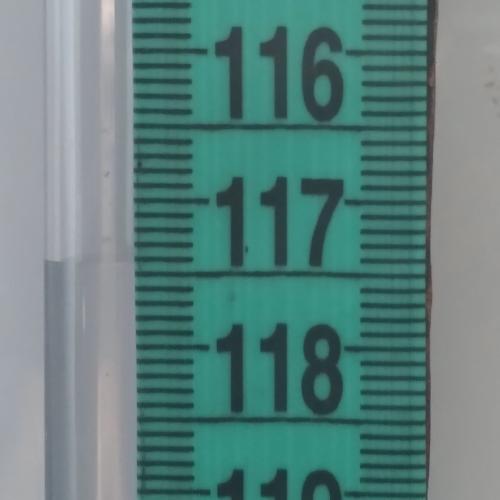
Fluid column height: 117.4 cm